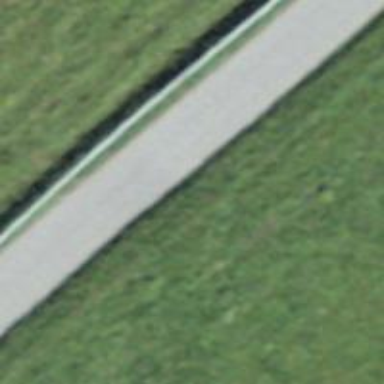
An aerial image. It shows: Tertiary road.